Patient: sex M, age 66
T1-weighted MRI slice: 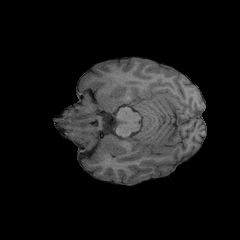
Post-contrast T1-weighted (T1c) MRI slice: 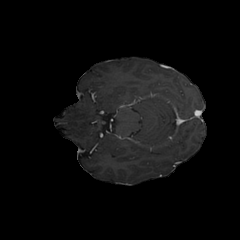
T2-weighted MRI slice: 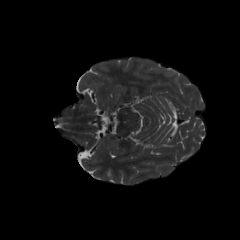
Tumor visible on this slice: no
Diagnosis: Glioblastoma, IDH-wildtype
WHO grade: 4